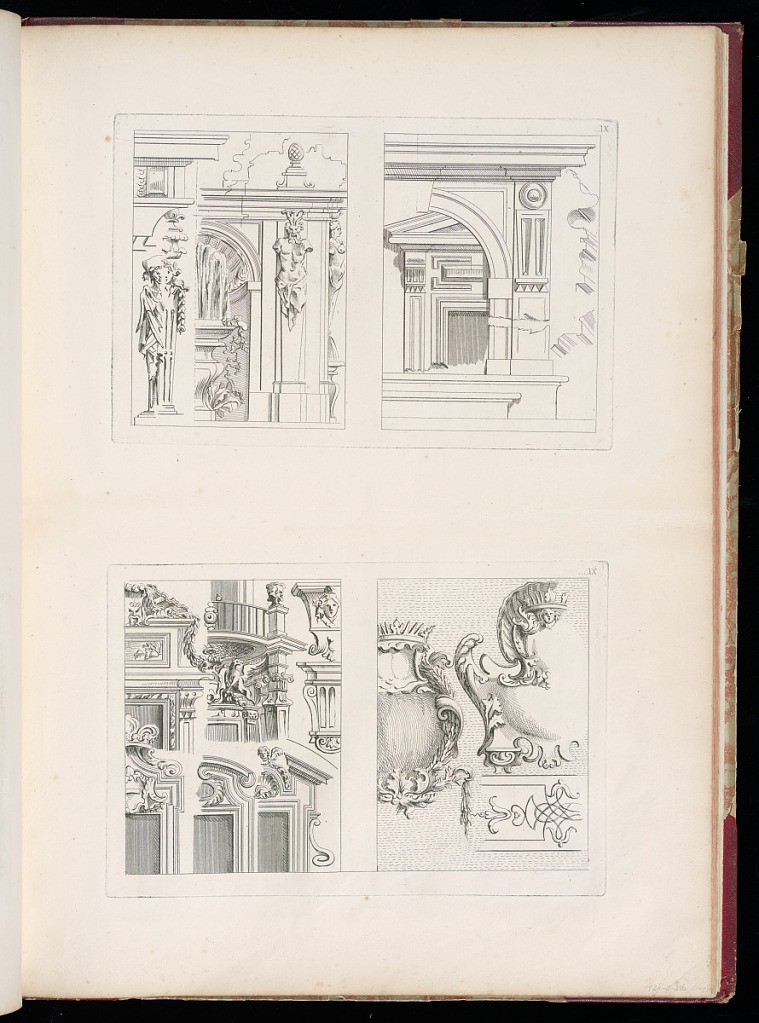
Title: Designs After Architecture
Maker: Gilles-Marie Oppenord, French, 1672–1742
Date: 1749-1761
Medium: Etching and engraving on laid paper
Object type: Bound print
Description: Page printed with two plates (each divided into two) depicting architecture fragments including terms, fountains, pediments, and cartouches. Both plates are numbered, neither are signed.